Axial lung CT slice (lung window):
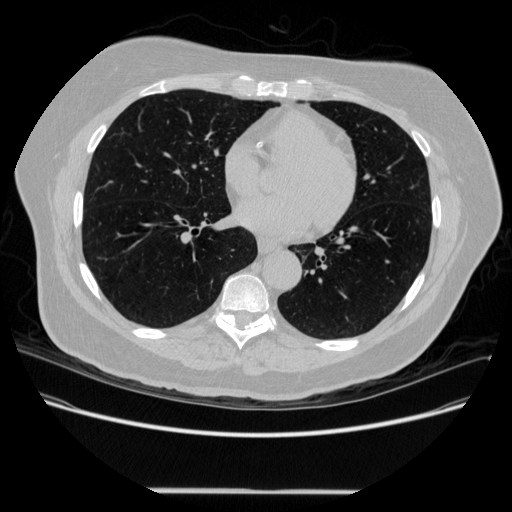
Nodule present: no